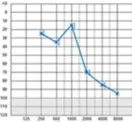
(D) Post-operative audiometry showing a major deterioration of intelligibility.
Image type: chart (chart)